Field crop: tomato
Growth stage: 1
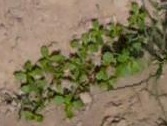
Species: portulaca